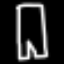
Label: pants